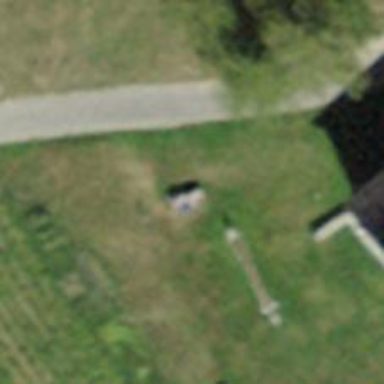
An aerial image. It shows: Bench for seating.